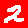
Digit: 2